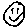
Label: smiley face